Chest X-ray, PA view. Patient: 54 years old, sex M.
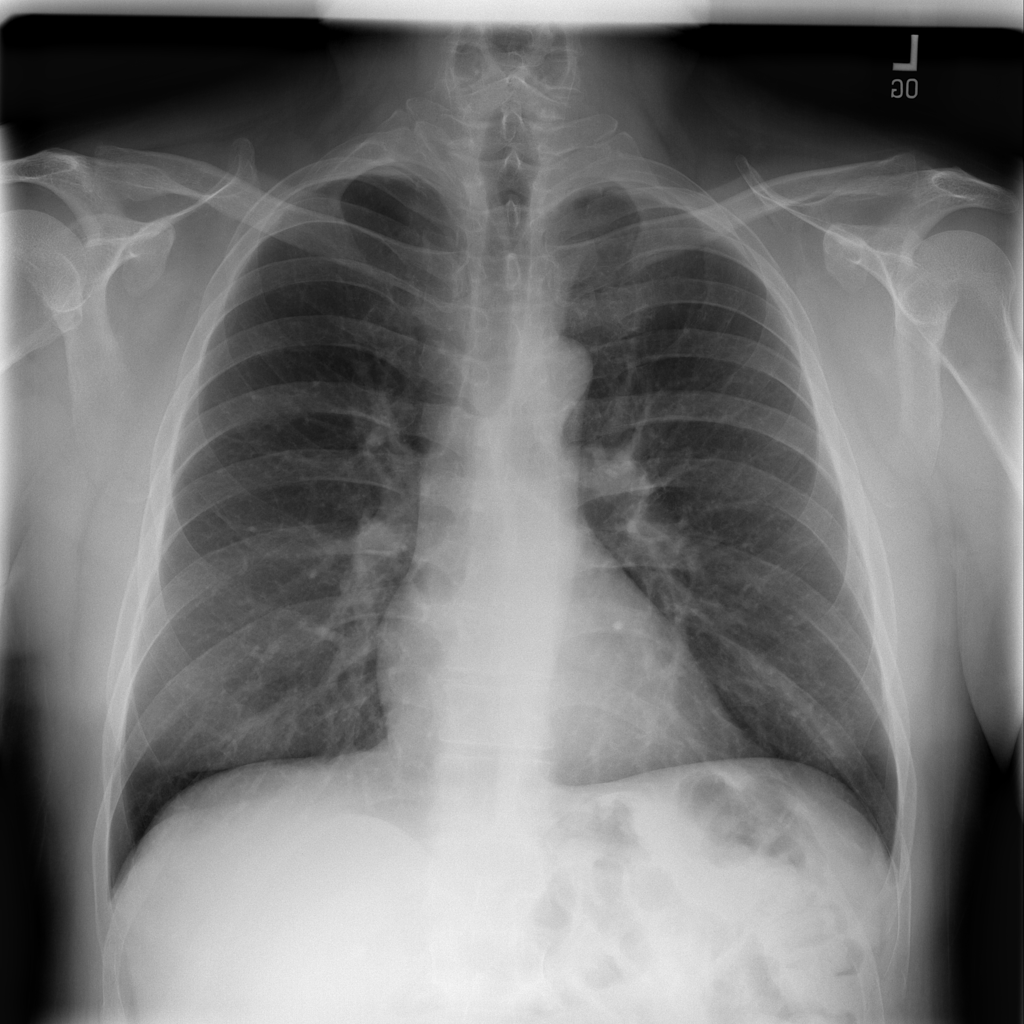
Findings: No Finding